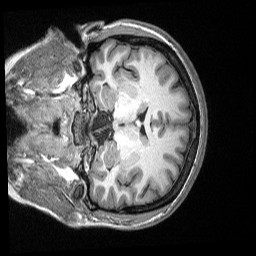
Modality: T1w
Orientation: coronal
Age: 29
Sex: female